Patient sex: M
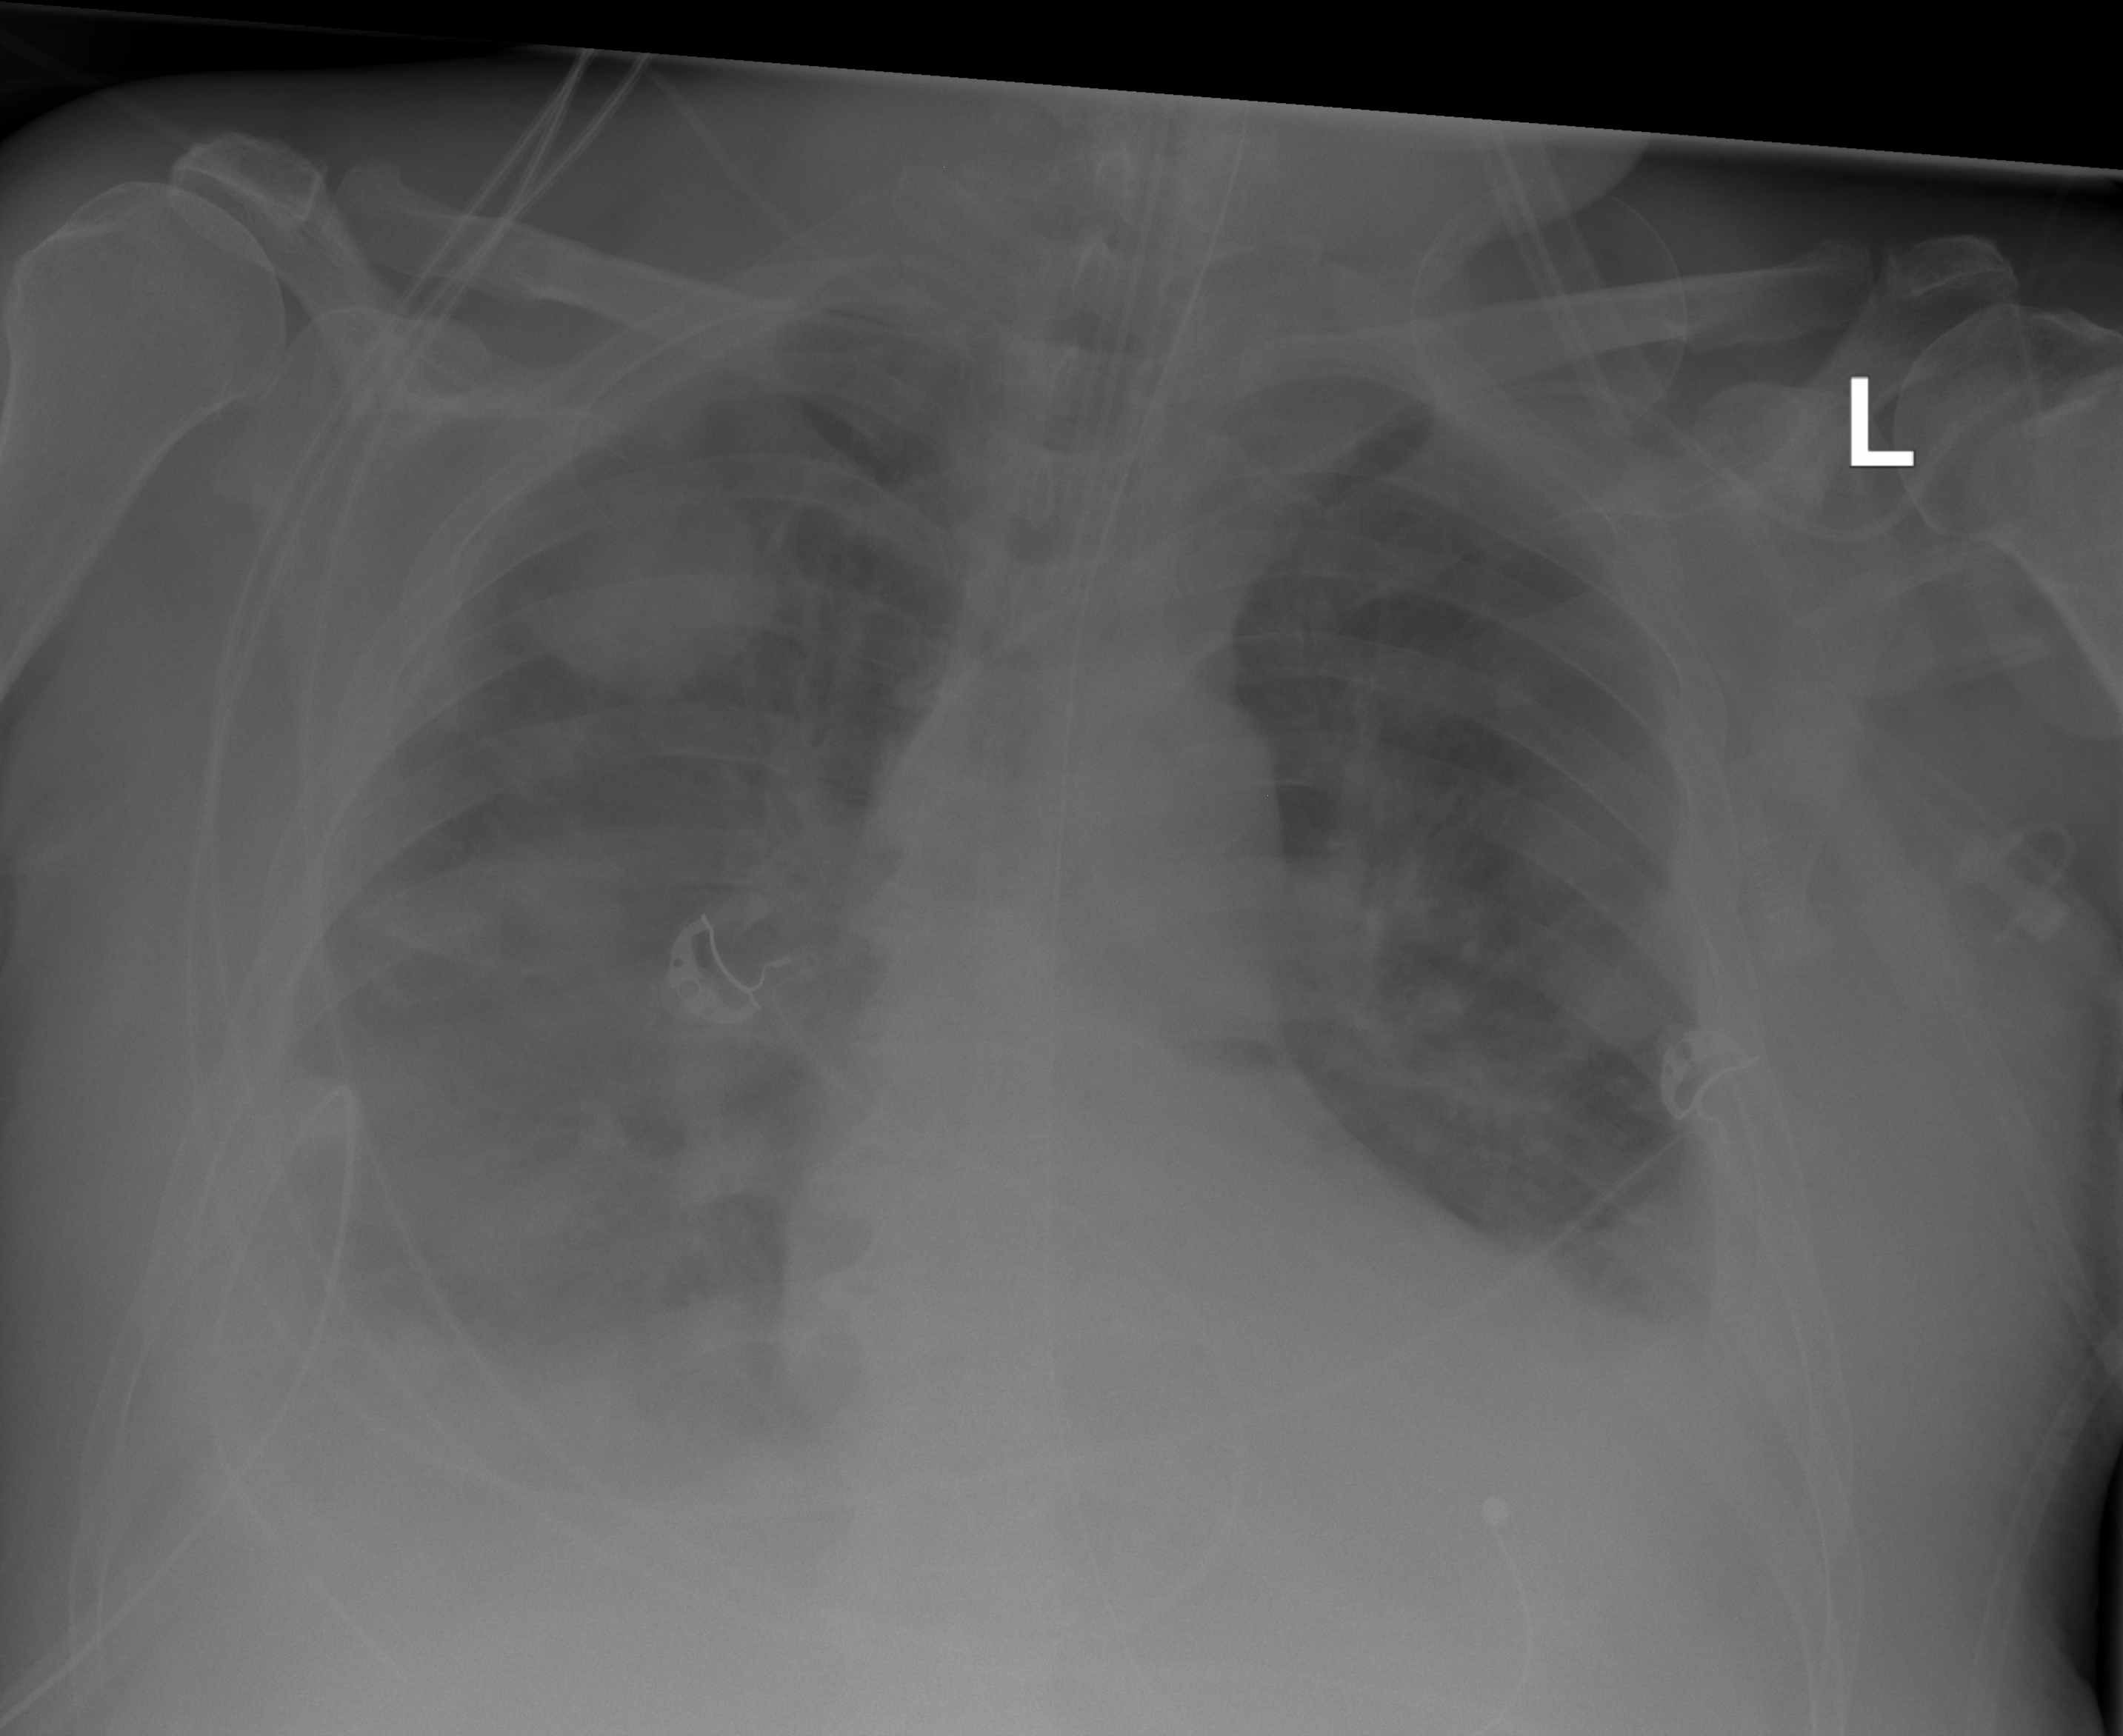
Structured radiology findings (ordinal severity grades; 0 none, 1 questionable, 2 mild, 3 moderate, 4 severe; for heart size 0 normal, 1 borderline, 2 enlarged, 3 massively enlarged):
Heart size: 2
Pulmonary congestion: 2
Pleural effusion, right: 3
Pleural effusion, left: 3
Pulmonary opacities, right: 1
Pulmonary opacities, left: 0
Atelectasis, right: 3
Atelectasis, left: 3